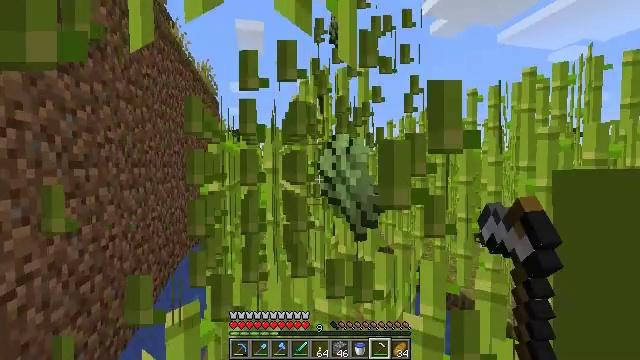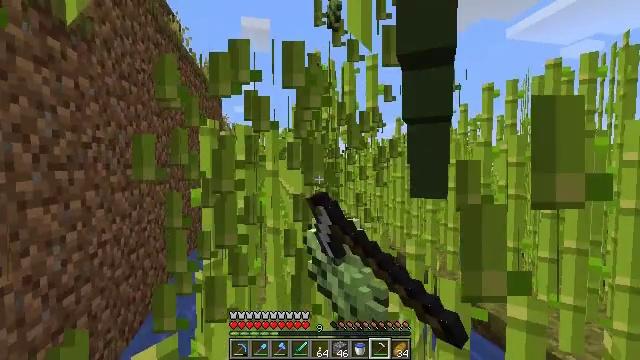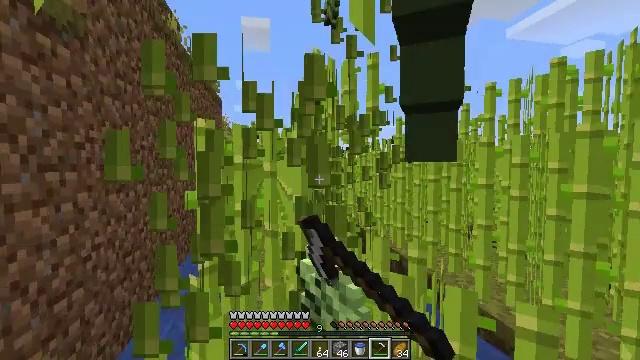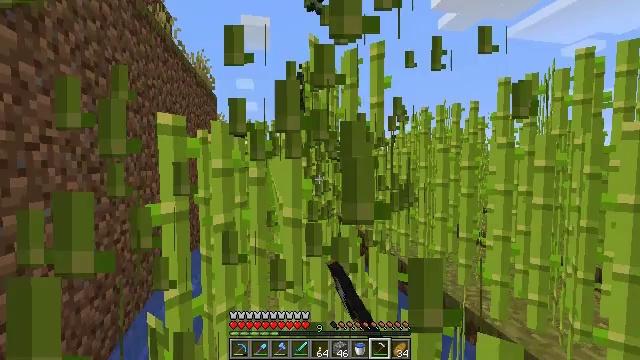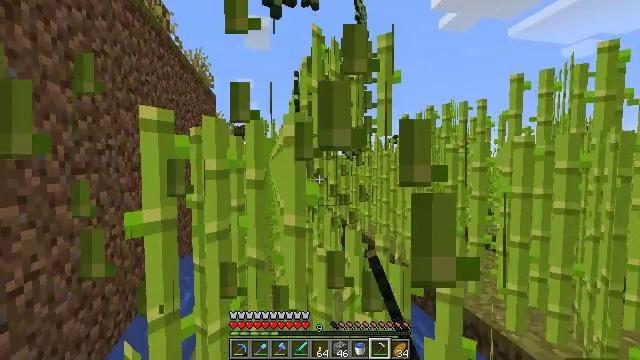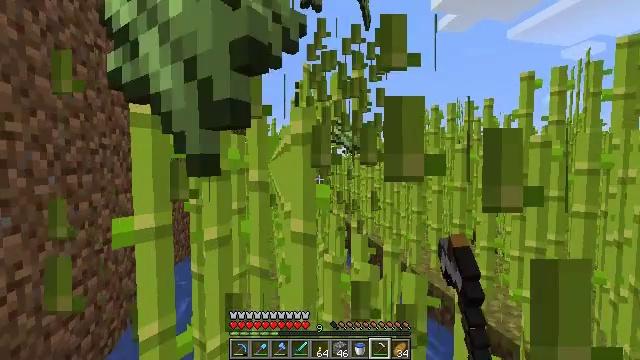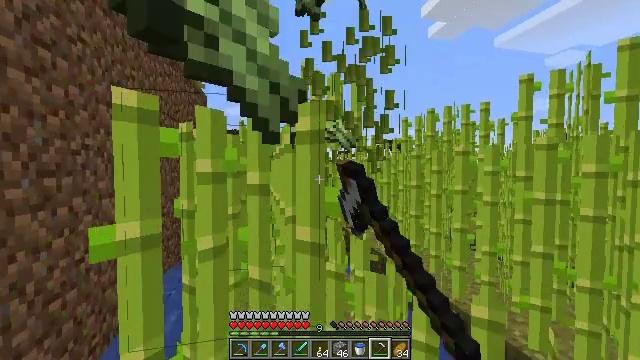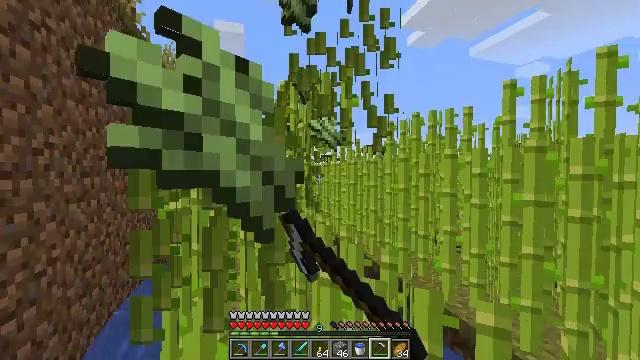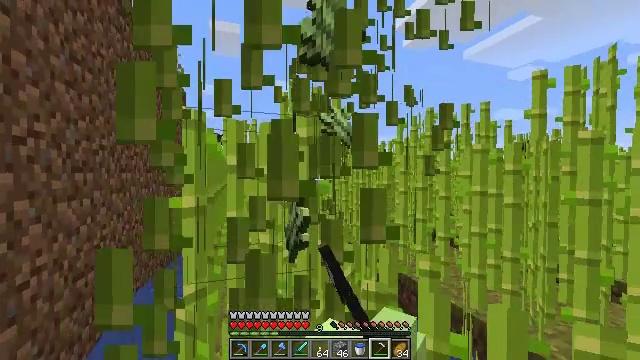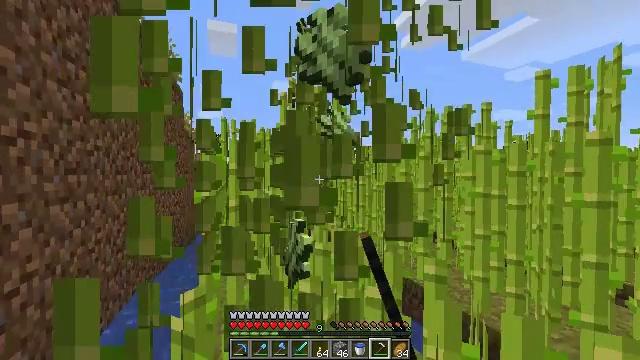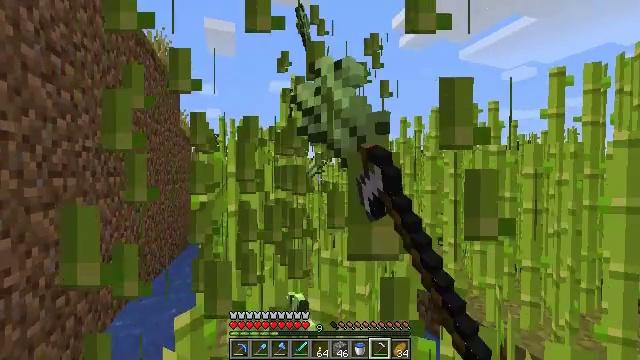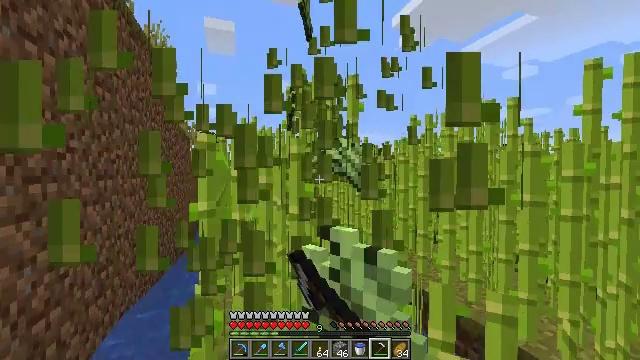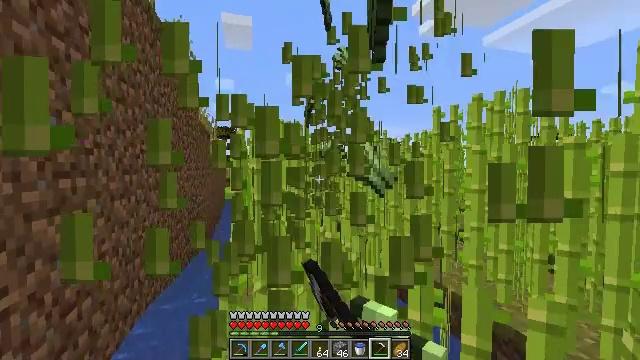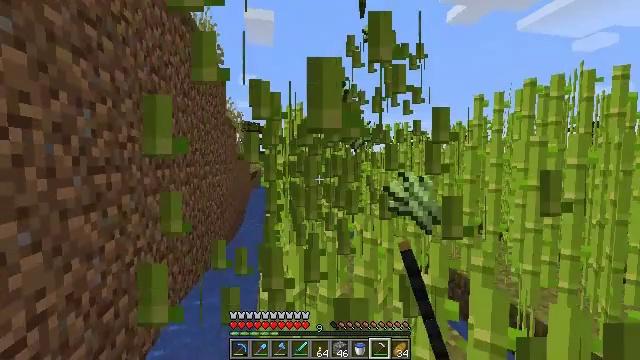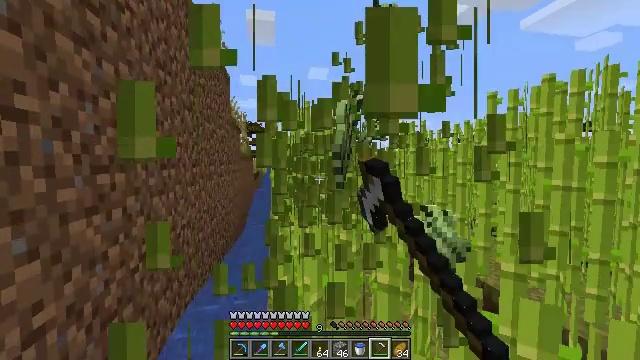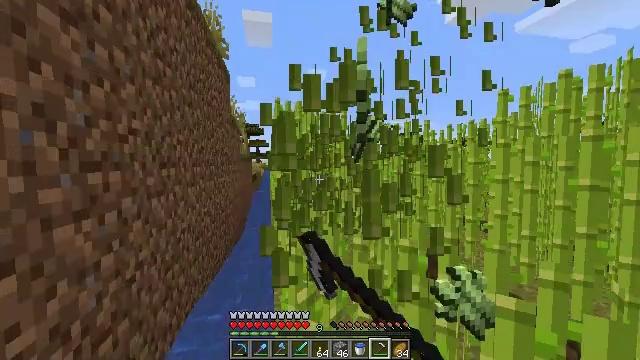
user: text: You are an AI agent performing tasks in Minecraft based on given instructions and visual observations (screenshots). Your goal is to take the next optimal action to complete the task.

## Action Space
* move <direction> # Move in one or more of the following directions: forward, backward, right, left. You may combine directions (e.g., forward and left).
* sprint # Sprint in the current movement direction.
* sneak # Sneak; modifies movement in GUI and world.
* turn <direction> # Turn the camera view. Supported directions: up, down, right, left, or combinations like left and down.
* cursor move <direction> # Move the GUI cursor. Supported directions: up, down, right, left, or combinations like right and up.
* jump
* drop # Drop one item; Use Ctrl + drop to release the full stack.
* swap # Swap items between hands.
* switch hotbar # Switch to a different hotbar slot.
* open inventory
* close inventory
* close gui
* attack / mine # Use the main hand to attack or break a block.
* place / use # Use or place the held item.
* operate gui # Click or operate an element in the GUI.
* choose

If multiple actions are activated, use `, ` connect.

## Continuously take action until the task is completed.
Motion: motion action
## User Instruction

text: Cut down the sugar cane stalks.
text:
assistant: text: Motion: move forward, turn left, attack / mine
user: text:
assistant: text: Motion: move forward, attack / mine
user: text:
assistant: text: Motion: move forward, attack / mine
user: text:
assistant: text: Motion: move forward and move left, attack / mine
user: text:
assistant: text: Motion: move forward and move left, attack / mine
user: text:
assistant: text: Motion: move forward and move left, turn right, attack / mine
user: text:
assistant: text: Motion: move forward and move left, turn right, attack / mine
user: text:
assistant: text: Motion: move forward and move left, turn right, attack / mine
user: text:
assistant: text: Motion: move forward, attack / mine
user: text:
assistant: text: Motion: move forward, attack / mine
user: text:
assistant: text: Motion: move forward and move left, attack / mine
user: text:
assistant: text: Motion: move forward and move left, turn left and down, attack / mine
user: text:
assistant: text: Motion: move forward and move left, turn left and down, attack / mine
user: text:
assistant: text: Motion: move forward and move left, attack / mine
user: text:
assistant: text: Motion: move forward, attack / mine
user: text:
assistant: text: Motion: move forward, turn right and up, attack / mine
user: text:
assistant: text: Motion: move forward, turn right, attack / mine
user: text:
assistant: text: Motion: move forward, attack / mine
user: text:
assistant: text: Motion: move forward, attack / mine
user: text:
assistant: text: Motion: move forward and move left, turn left, attack / mine
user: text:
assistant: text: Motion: move forward and move left, turn left, attack / mine
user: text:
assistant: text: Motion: move forward and move left, turn left, attack / mine
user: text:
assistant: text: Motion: move forward, attack / mine
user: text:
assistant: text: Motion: move forward, attack / mine
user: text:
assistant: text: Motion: move forward, attack / mine
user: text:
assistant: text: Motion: move forward, turn right, attack / mine
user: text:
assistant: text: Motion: move forward, turn right, attack / mine
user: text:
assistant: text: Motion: move forward, turn right, attack / mine
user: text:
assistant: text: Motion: move forward, attack / mine
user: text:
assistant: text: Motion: move forward, attack / mine